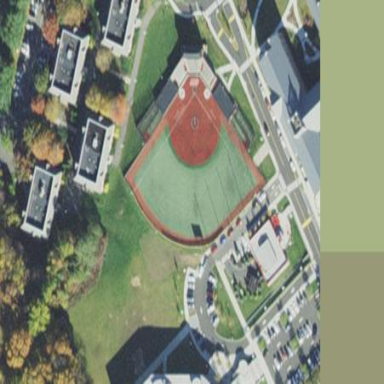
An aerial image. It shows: Baseball/softball pitch for leisure and sports activities.